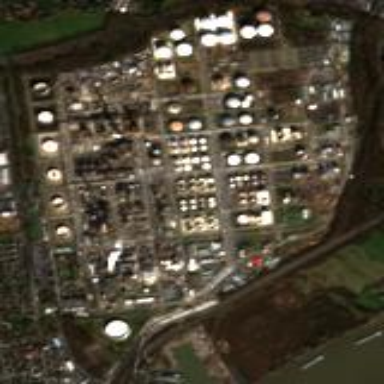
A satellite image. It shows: Industrial area with refinery.